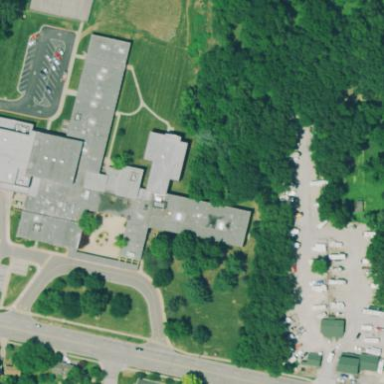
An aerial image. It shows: School building.